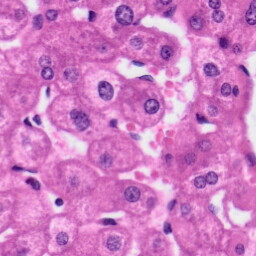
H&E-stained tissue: Liver